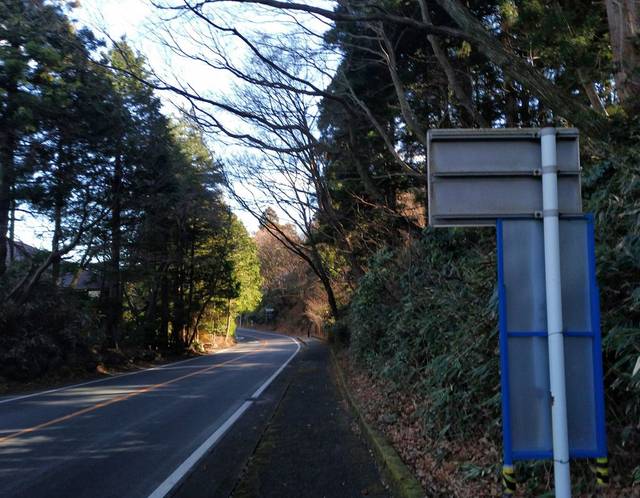
Region: Japan
Coordinates: 35.248, 139.034